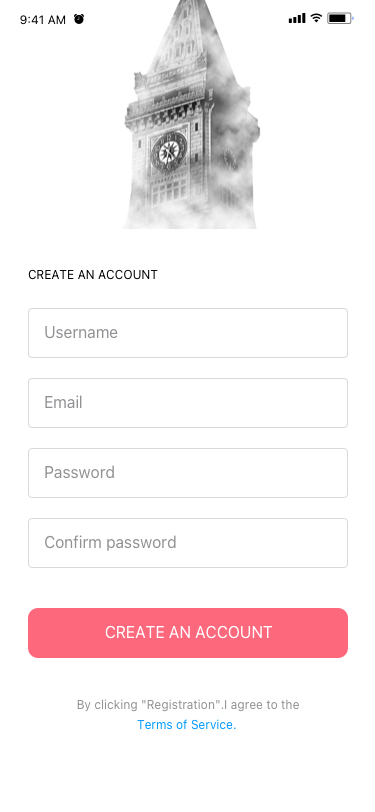
Text in this UI design:
CREATE AN ACCOUNT
Username
Email
Password
Confirm password
CREATE AN ACCOUNT
By clicking "Registration".I agree to the
Terms of Service.
9:41 AM